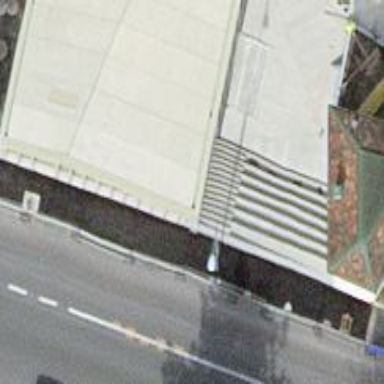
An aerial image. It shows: Set of steps on the road.